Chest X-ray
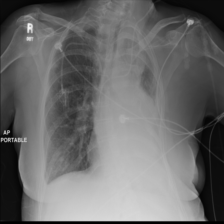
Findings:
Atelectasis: negative
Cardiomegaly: negative
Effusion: negative
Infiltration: positive
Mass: negative
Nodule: negative
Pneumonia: negative
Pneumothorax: negative
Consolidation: negative
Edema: negative
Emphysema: negative
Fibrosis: positive
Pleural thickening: positive
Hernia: negative